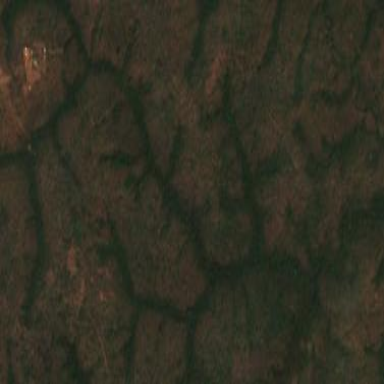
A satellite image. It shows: Forest area.